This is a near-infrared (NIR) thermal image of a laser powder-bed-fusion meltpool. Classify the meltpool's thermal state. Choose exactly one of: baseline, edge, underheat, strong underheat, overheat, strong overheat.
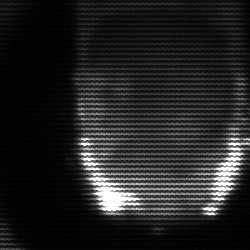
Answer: baseline